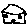
Label: house